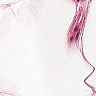
Metastatic tissue present: no